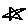
Label: star